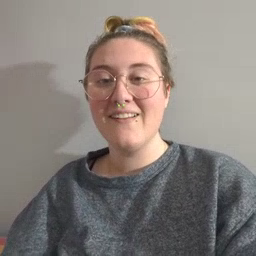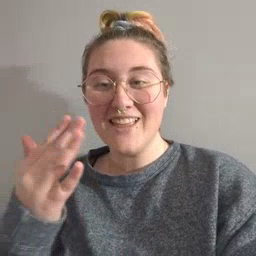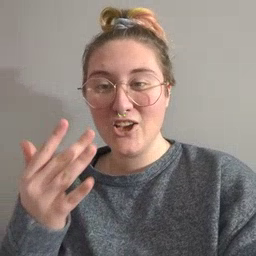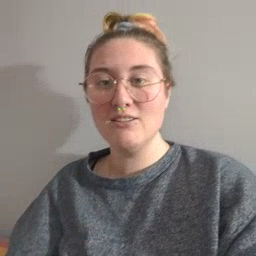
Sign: finger